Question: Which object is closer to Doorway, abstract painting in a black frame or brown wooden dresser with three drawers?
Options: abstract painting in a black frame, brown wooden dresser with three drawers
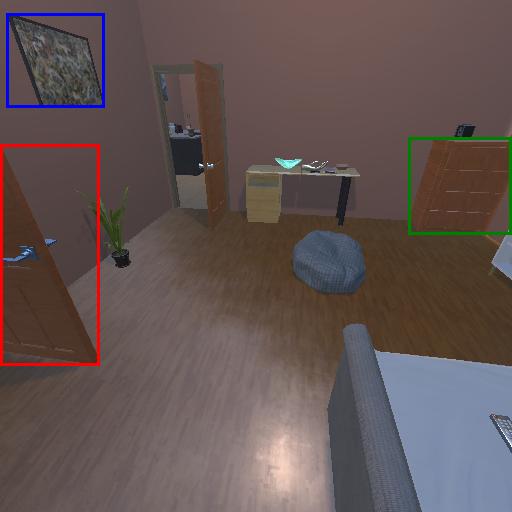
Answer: abstract painting in a black frame